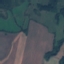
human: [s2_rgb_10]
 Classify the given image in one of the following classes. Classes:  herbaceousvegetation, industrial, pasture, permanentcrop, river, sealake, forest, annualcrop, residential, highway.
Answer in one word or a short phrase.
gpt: Pasture